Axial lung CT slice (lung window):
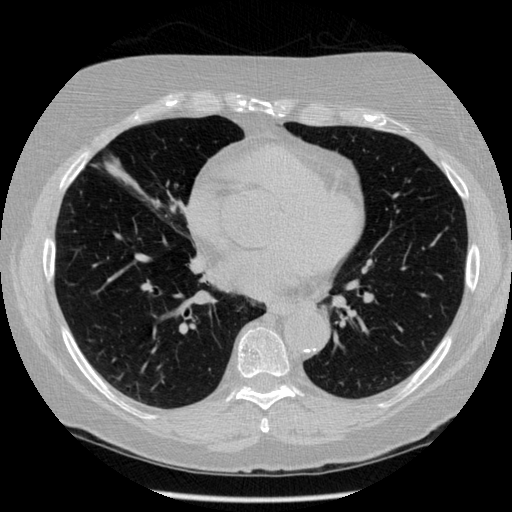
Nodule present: no